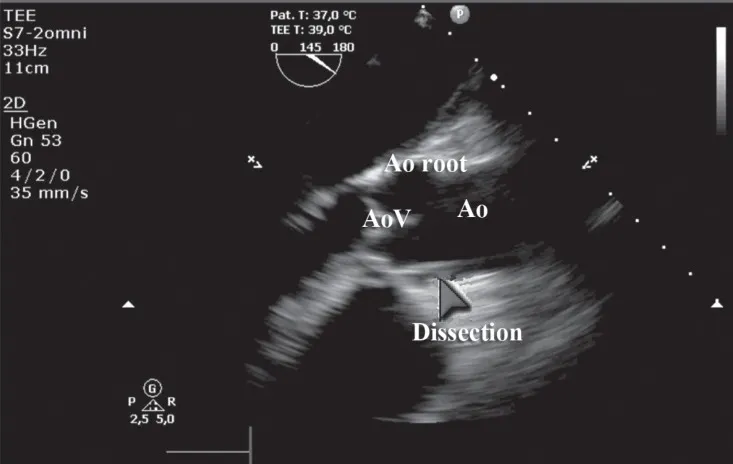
Transesophageal echocardiogram (long axis) - arrow showing the aortocoronary dissection.
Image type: radiology (ultrasound)